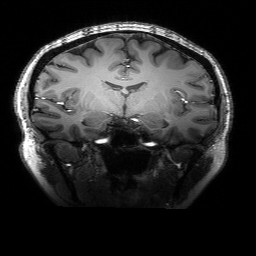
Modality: T1w
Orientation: sagittal